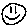
Label: smiley face